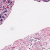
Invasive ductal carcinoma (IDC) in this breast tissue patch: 0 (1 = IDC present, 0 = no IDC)